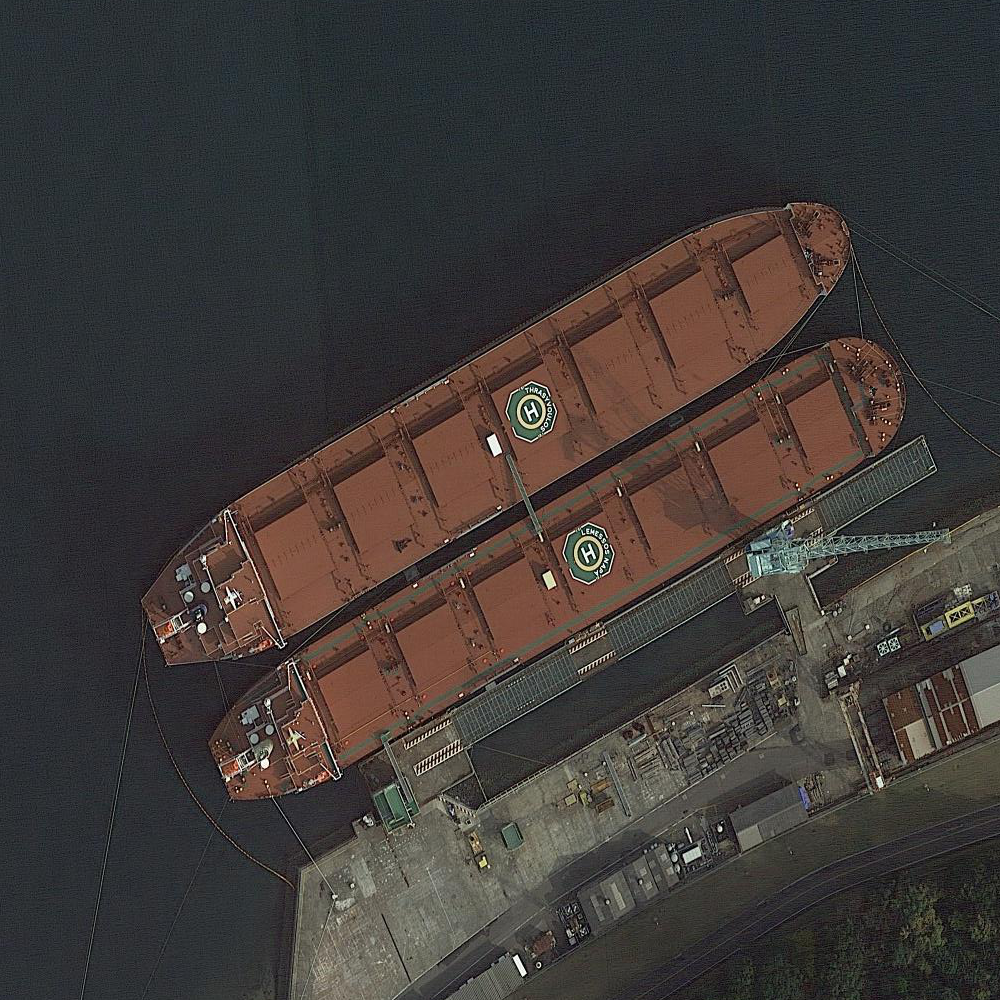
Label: Cargo_ship